Question: I' ve tried combining the module pattern with a constructor function but it seems I' m looking over something.
After instantiating two objects and showing their properties both instance var' s seem to reference the same object.
This is a small example I put together.
'''
<html>
<head>
<meta http-equiv="Content-Type" content="text/html; charset=utf-8">
<title>test</title>
<script type="text/javascript">
var guidUtils = {
/* Generates a simple UUID/GUID based on some randomisation.
*
*/
guidGenerator:function () {
var S4 = function () {
return (((1 + Math.random()) * 0x10000) | 0).toString(16).substring(1);
};
return (S4() + S4() + "-" + S4() + "-" + S4() + "-" + S4() + "-" + S4() + S4() + S4());
}
};
var Car = (function () {
// private variables and functions
var thiz;
var ID = 'bar';
var model;
var setID = function(id){
ID = id;
};
var getID = function(){
return ID;
};
var setModel = function(pModel){
model = pModel;
};
var getModel = function(){
return model;
};
// constructor
var Car = function (pModel) {
thiz=this;
ID = guidUtils.guidGenerator();
model = pModel;
init();
};
//intialisation
function init(){
}
// prototype
Car.prototype = {
constructor: Car,
getID: getID,
getModel: getModel
};
// return Car
return Car;
})();
function show() {
var car1 = new Car("audi");
var car2 = new Car("BMW");
var car1div = document.getElementById("car1");
var car2div = document.getElementById("car2");
car1div.innerHTML=car1.getID()+" is a "+car1.getModel();
car2div.innerHTML=car2.getID()+" is a "+car2.getModel();
}
</script>
</head
<body>
<a onclick="show()" href="javascript:void(0);">show</a>
<div id="car1"></div>
<div id="car2"></div>
</body>
</html>
'''
The result is:

Could some explain where exactly I' m making the wrong assumptions?
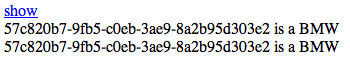
Answer: '''
var thiz;
etc...
// constructor
var Car = function (pModel) {
thiz=this;
etc...
'''
is the problem. This creates a kind of static variable, shared by all instances of the class. All instance methods and properties have to be bound to the prototype and 'this'. Eg:
'''
var Car = function (pModel) {
this.ID = guidUtils.guidGenerator();
this.model = pModel;
this.init();
};
// Removed: "var setID = " Instead, bind it to the prototype:
Car.prototype.setId = function(id){
this.ID = id;
};
'''
See also:
- <URL>